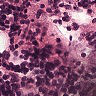
Metastatic tissue present: no